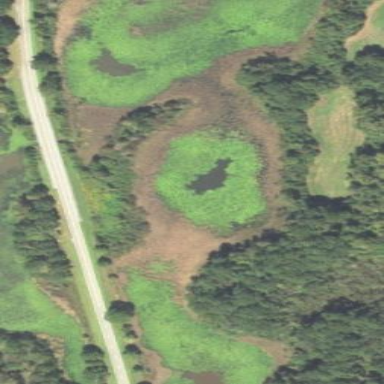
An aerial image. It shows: Marshy wetland area.